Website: macys
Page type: delivery-shipping
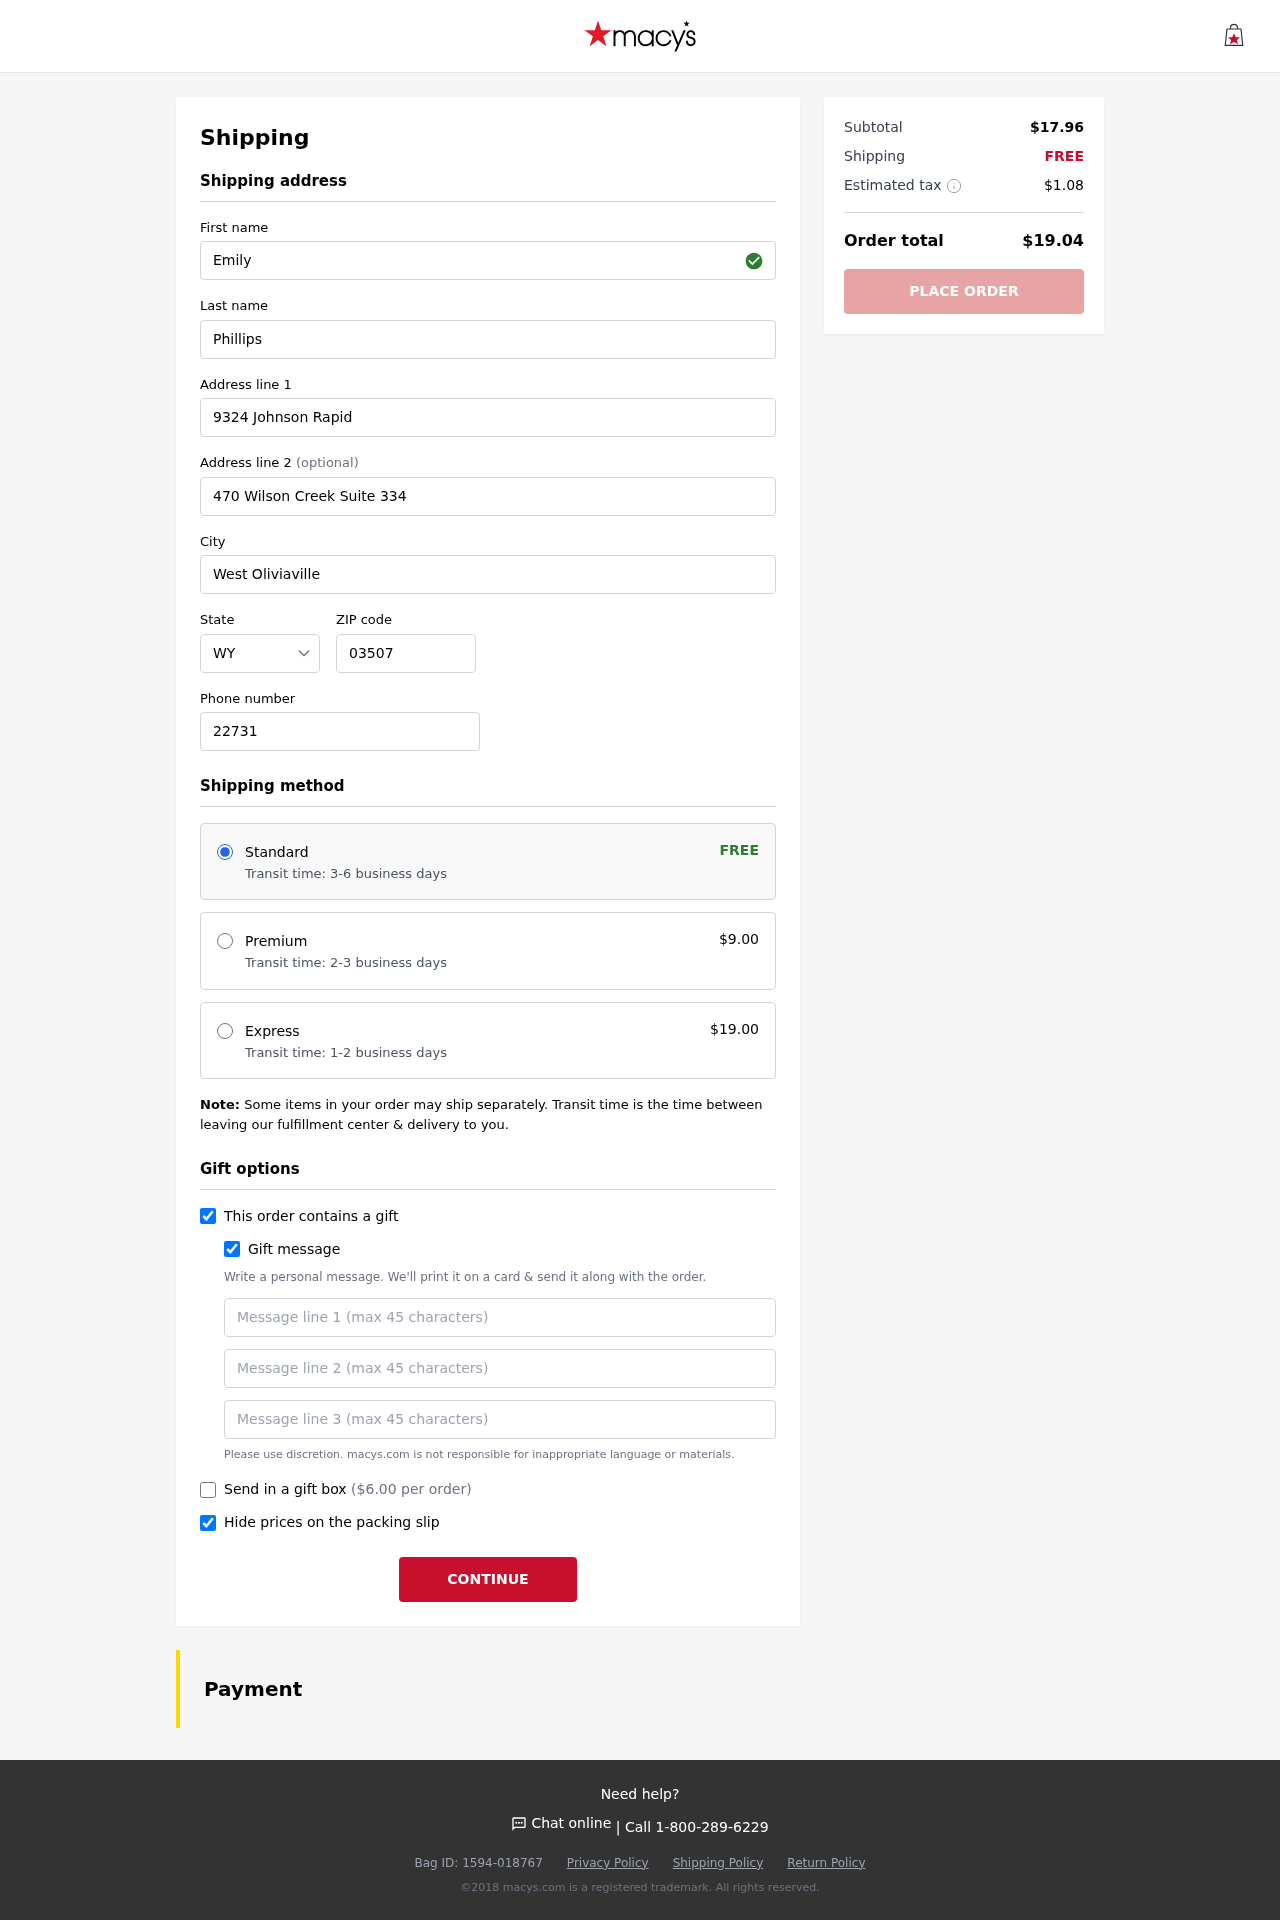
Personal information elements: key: PII_STATE_ABBR
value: WY
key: PII_FIRSTNAME
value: Emily
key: PII_LASTNAME
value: Phillips
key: PII_STREET
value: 9324 Johnson Rapid
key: PII_STREET2
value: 470 Wilson Creek Suite 334
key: PII_CITY
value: West Oliviaville
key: PII_POSTCODE
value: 03507
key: PII_PHONE
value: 2273120327
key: PII_GIFT_MESSAGE
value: Hey Danielle! I thought these delicious tortillas would be perfect for all those fun meals we've been dreaming about together. Can’t wait to have a little fiesta with you soon!  Emily
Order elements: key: ORDER_SHIPPING_STANDARD
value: Transit time: 3-6 business days
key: ORDER_SHIPPING_COST
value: FREE
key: ORDER_SHIPPING_PREMIUM
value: Transit time: 2-3 business days
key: ORDER_SHIPPING_PREMIUM_PRICE
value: $9.00
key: ORDER_SHIPPING_EXPRESS
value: Transit time: 1-2 business days
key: ORDER_SHIPPING_EXPRESS_PRICE
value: $19.00
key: ORDER_GIFT_BOX_PRICE
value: ($6.00 per order)
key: ORDER_SUBTOTAL
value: $17.96
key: ORDER_SHIPPING_COST2
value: FREE
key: ORDER_TAX
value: $1.08
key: ORDER_TOTAL
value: $19.04